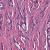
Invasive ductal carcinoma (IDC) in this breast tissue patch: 1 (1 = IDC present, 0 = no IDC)